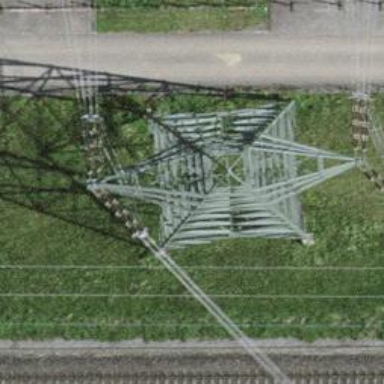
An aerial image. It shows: Three cables of power line.